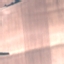
Label: AnnualCrop